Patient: sex M, age 58
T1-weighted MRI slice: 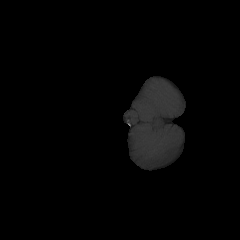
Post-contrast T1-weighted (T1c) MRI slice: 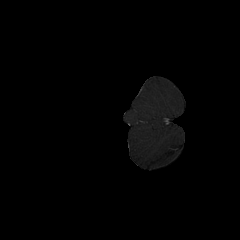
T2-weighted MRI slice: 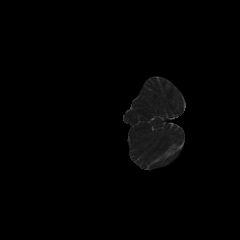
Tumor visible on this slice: no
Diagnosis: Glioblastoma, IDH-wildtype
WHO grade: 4